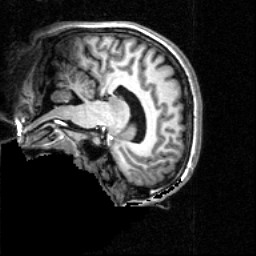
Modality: T1w
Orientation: sagittal
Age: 22
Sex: female
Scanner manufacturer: siemens
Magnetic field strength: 2.894 T
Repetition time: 2.3 s
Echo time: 0.0021 s